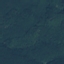
Land use / land cover class: Forest